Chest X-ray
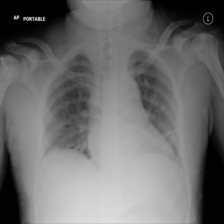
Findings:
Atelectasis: negative
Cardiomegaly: negative
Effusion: negative
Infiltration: positive
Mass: negative
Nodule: negative
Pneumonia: negative
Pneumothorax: negative
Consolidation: negative
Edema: negative
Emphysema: negative
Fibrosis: negative
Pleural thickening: negative
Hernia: negative